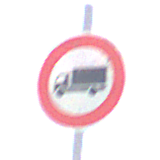
Verkehrszeichen: VerbotFuerKraftfahrzeugeUeberDreiKommaFuenfTonnen
Umgebung: Outdoor, Nature
Tageszeit: Night
Wetter: Overcast
Licht: Artificial
Jahreszeit: NotSpecified
Kontrast: LowContrast